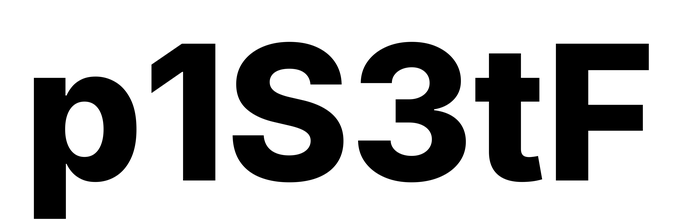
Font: Inter_ExtraBold